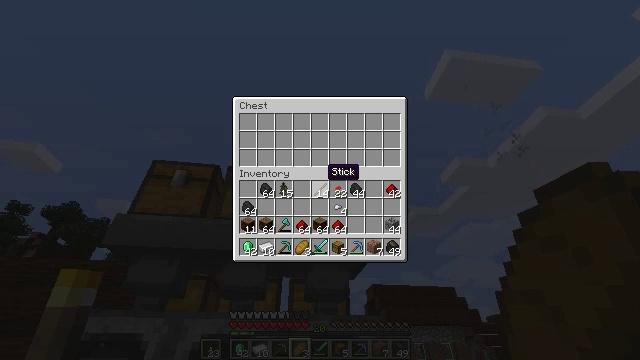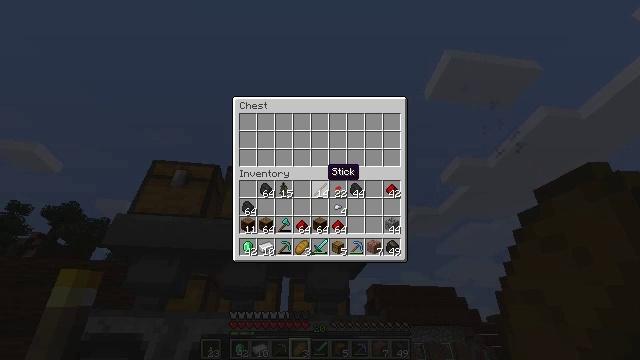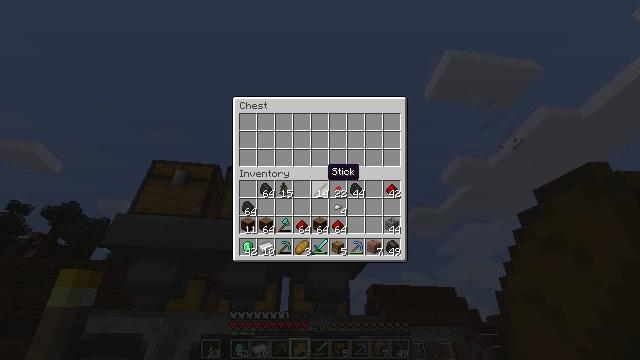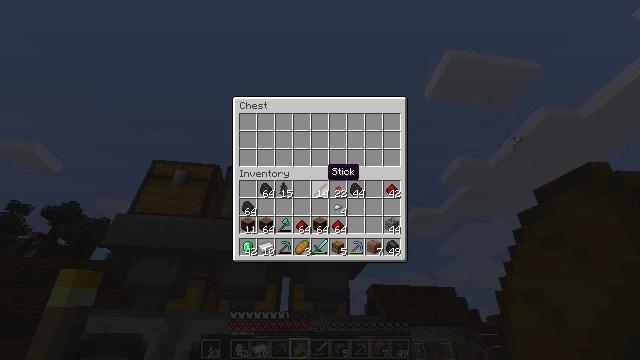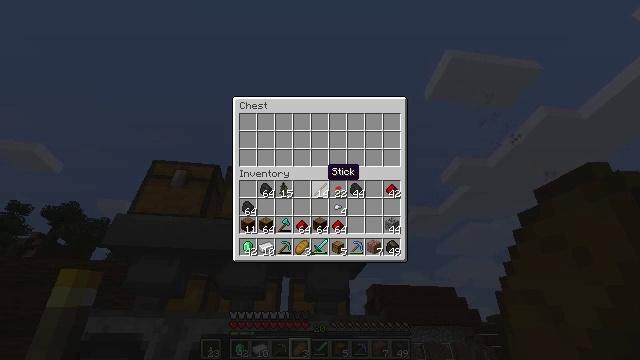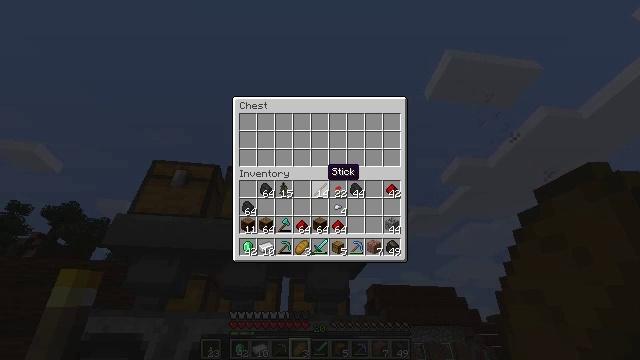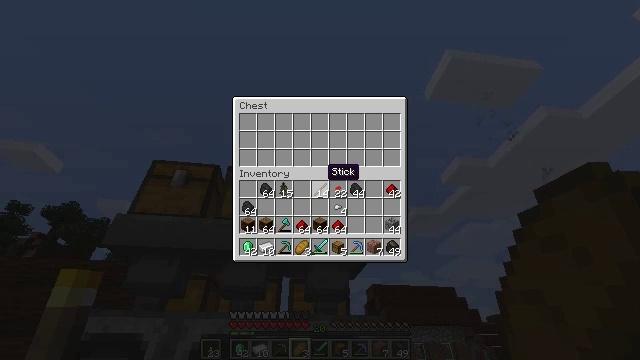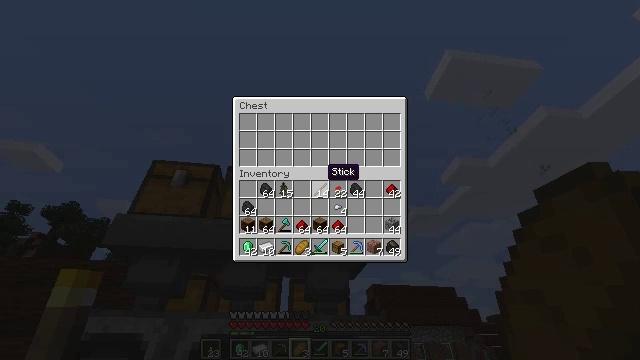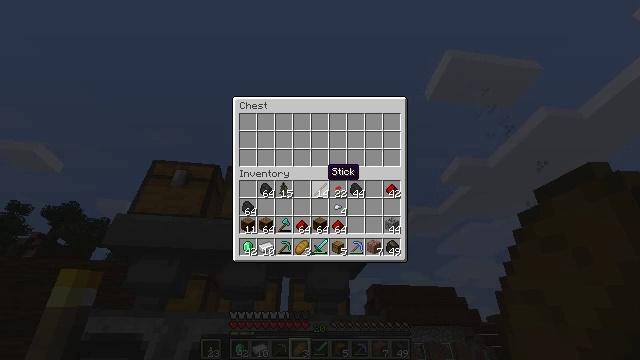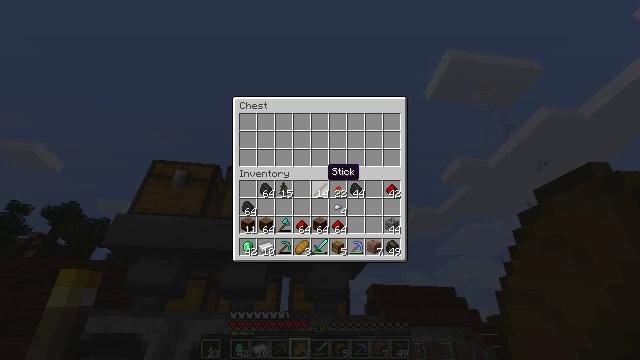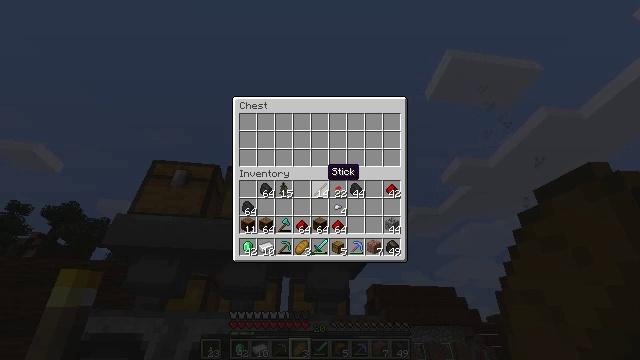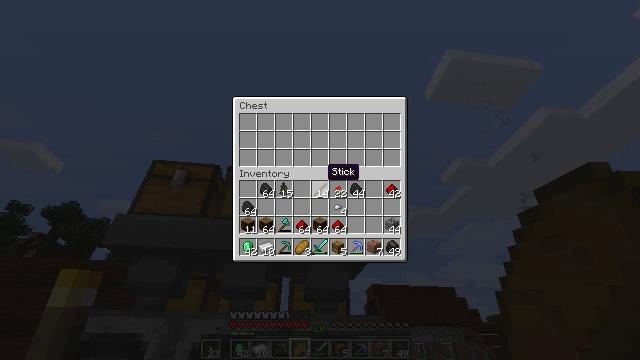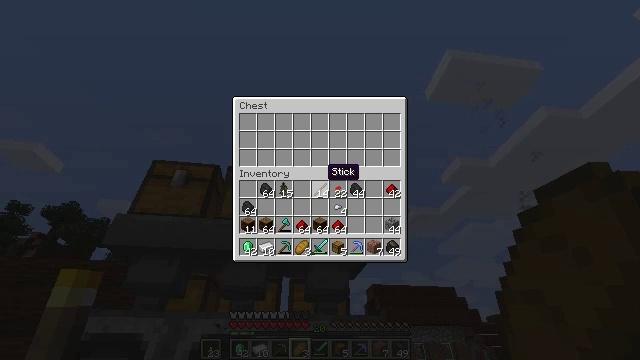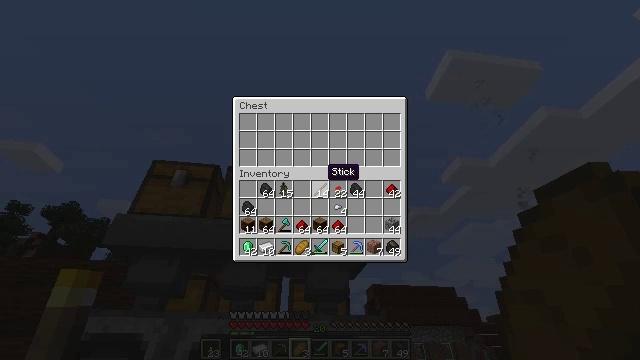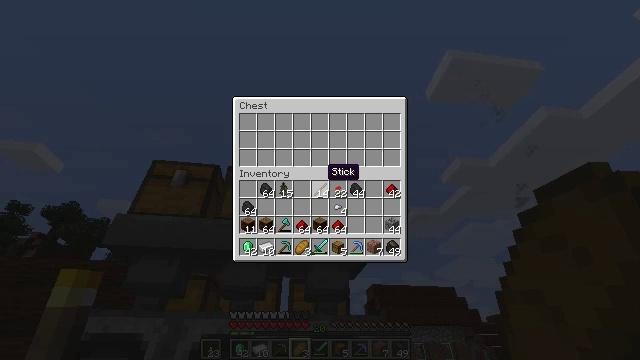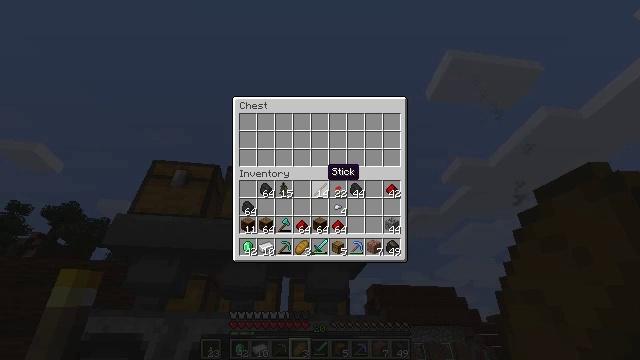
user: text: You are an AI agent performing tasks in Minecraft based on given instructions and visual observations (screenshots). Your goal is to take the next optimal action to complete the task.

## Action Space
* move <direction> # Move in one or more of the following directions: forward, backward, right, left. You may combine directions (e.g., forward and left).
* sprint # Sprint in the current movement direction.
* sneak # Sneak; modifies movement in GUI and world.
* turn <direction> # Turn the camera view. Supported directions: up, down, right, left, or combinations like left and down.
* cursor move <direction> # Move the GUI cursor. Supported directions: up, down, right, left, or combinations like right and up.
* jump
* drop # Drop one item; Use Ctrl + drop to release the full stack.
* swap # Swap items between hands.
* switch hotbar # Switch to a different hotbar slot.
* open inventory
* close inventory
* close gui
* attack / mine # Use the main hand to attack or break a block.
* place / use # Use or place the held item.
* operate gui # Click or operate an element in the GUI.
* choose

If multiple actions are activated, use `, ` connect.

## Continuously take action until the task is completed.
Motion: motion action
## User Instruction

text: Combine materials on the crafting table to make an emerald.
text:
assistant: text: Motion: no_op
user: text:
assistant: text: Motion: no_op
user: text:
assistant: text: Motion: no_op
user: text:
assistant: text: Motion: no_op
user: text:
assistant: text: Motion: no_op
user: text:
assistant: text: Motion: no_op
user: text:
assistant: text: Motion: no_op
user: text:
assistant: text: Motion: no_op
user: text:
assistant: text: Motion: no_op
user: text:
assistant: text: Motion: no_op
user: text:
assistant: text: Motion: no_op
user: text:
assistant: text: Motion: no_op
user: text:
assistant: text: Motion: no_op
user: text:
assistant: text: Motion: no_op
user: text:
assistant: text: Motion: no_op
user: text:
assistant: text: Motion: no_op
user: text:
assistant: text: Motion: no_op
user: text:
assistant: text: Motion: no_op
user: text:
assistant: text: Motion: no_op
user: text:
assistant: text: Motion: no_op
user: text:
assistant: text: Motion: no_op
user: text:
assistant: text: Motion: no_op
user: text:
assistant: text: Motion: no_op
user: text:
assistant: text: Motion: no_op
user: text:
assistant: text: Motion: no_op
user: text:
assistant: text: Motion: no_op
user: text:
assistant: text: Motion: no_op
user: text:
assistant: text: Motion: no_op
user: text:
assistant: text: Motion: no_op
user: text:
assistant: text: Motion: no_op